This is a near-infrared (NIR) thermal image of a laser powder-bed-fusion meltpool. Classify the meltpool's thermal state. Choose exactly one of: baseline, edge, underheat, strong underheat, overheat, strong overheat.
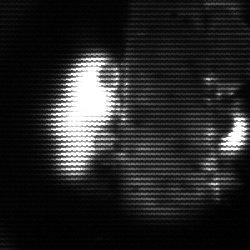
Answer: strong underheat